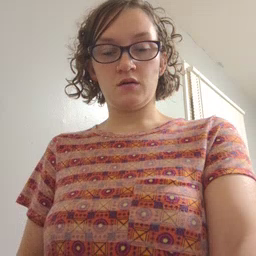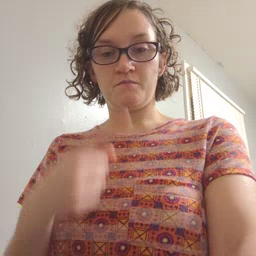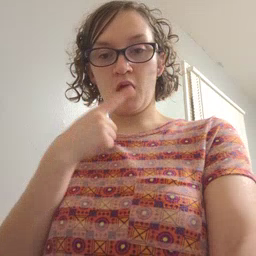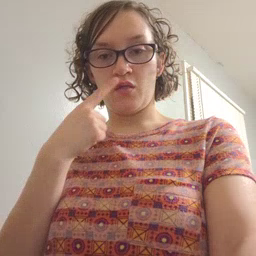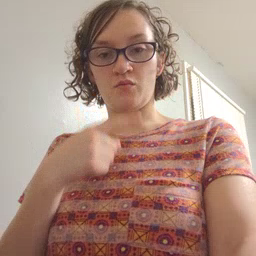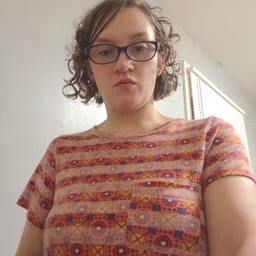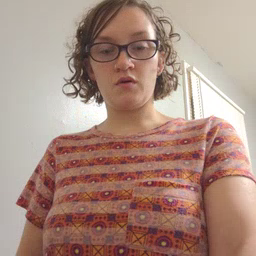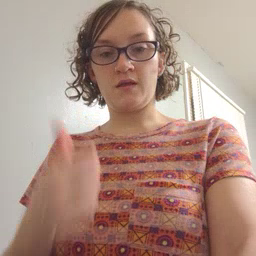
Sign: mouth